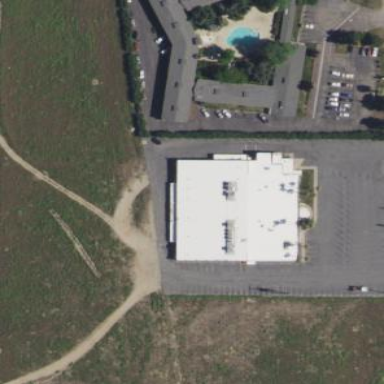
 fun place dedicated to the sport of bowling."